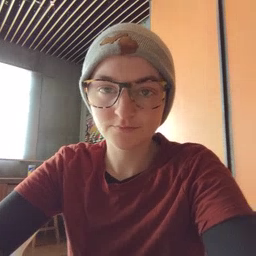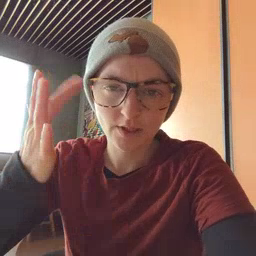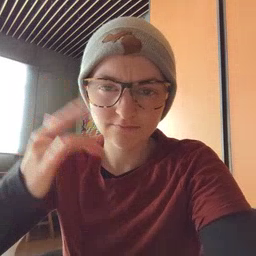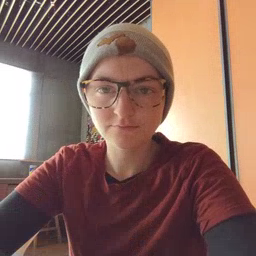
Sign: why